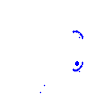
Particle: kaon